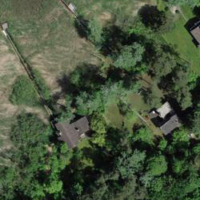
EUNIS habitat code: 55
Species observed at this site:
Convallaria majalis